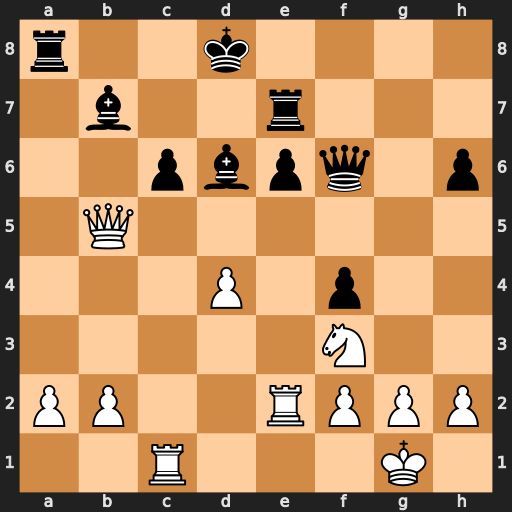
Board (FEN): r2k4/1b2r3/2pbpq1p/1Q6/3P1p2/5N2/PP2RPPP/2R3K1
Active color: w
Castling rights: -
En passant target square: -
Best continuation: Rxc6 Bxc6 Qxc6 Rxa2 Qxd6+